Question: I am trying to make a small application which has the capability of showing maps. I came across GMap.Net which is great for my purpose except for the fact that the map does not show completely in the control. I am attaching a picture and hope you can understand my problem.

My code of the load button is
'''
private void button_Load_Click(object sender, EventArgs e)
{
MapControl.SetCurrentPositionByKeywords("Pakistan");
MapControl.MapProvider = GMapProviders.BingHybridMap;
MapControl.MinZoom = 3;
MapControl.MaxZoom = 17;
MapControl.Zoom = 5;
MapControl.Manager.Mode = AccessMode.ServerOnly;
GMapProvider.WebProxy = null;
MapControl.Position = new PointLatLng(31.5758, 74.3269);
GMapOverlay OverlayOne = new GMapOverlay(MapControl, "OverlayOne");
OverlayOne.Markers.Add(new GMapMarkerGoogleRed(new PointLatLng(31.5758, 74.3269)));
MapControl.Overlays.Add(OverlayOne);
}
'''
The other button is not implemented as are the text boxes. I Googled the problem a lot but was not able to find a solution, so my question is, is there a way to fill the mapcontrol area with map?
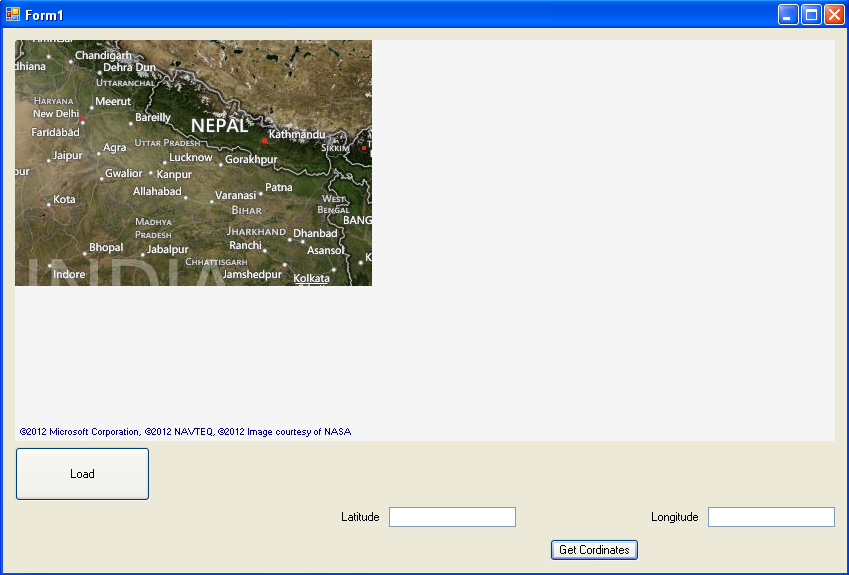
Answer: You would like to set 'client Size'.This takes size of control and assigns to client to be rendered
'''
Size siz = new System.Drawing.Size(MapControl.Width,MapControl.Height);
MapControl.ClientSize = siz;
'''